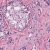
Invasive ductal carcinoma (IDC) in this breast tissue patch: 1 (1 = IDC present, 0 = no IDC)